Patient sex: M
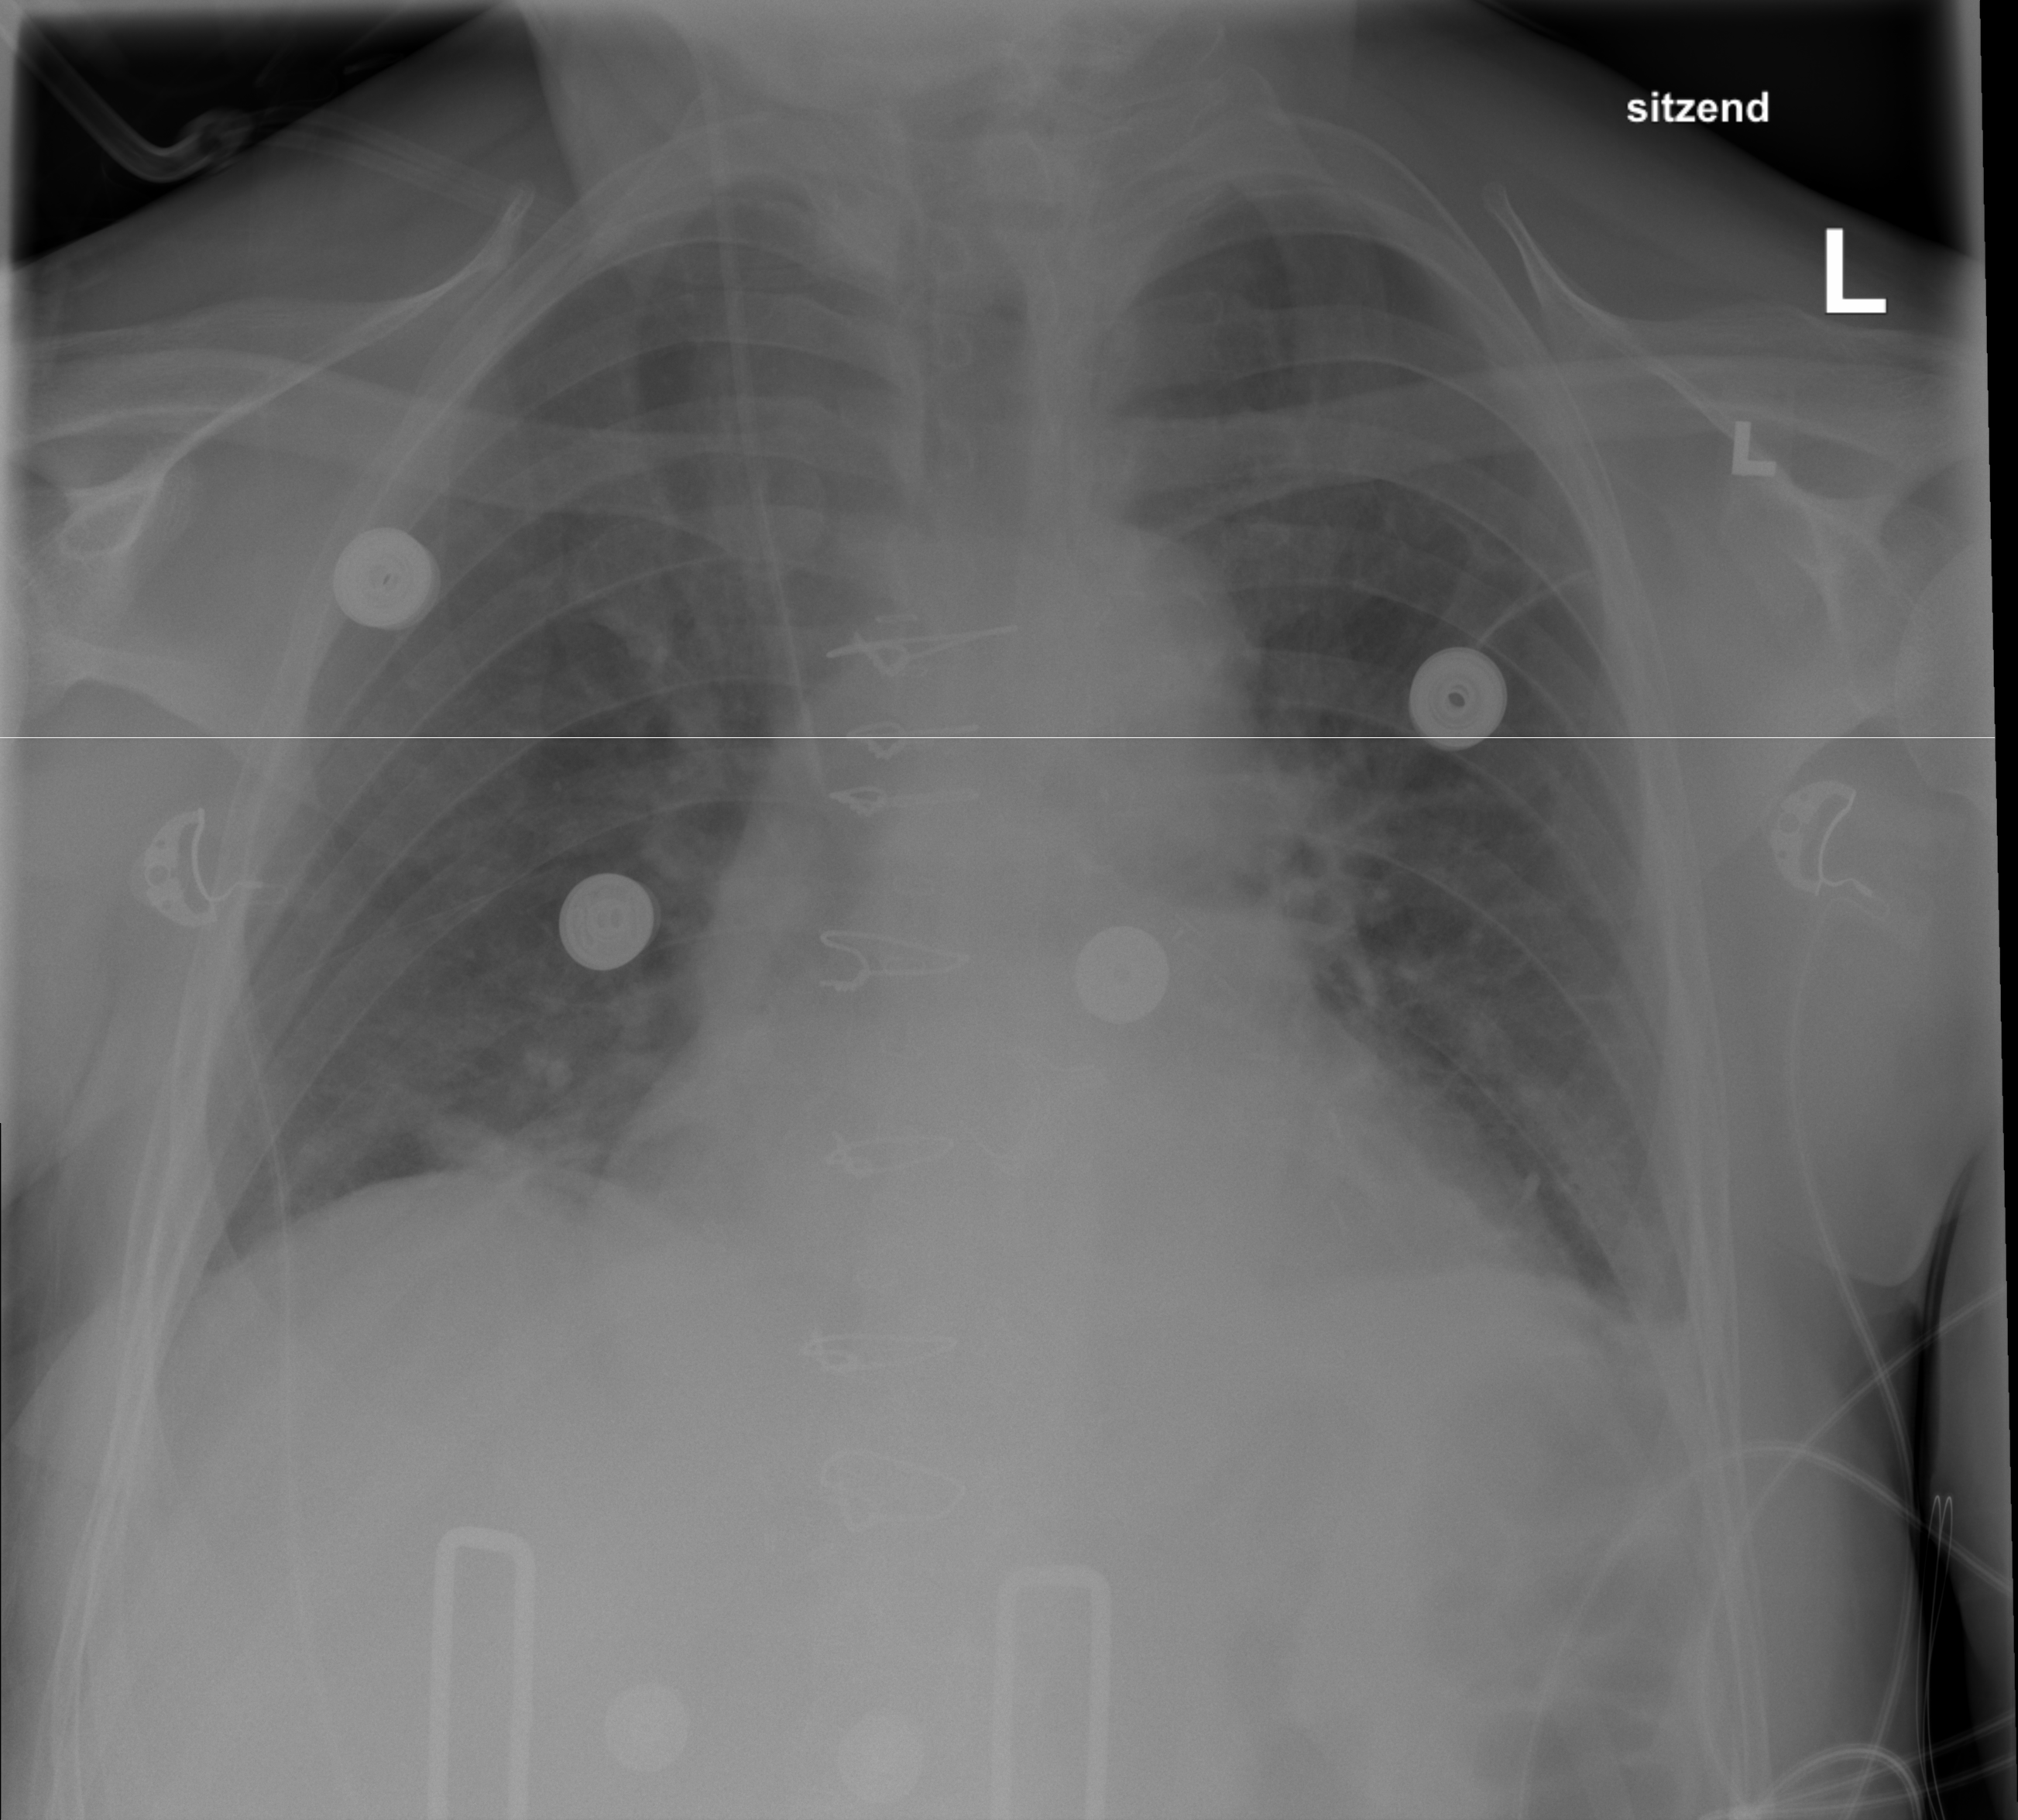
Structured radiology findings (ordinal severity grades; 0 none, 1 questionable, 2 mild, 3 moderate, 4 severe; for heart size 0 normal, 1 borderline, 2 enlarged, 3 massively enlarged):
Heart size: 2
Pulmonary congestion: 2
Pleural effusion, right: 2
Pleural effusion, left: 2
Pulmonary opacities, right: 0
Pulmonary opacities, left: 0
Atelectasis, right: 2
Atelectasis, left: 2